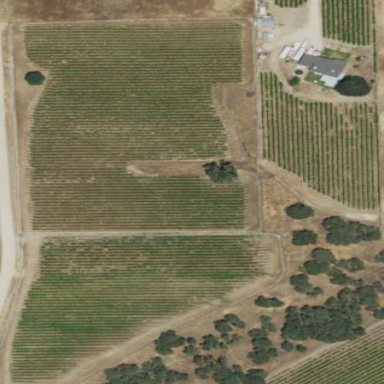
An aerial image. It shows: Vineyard with grape crops.